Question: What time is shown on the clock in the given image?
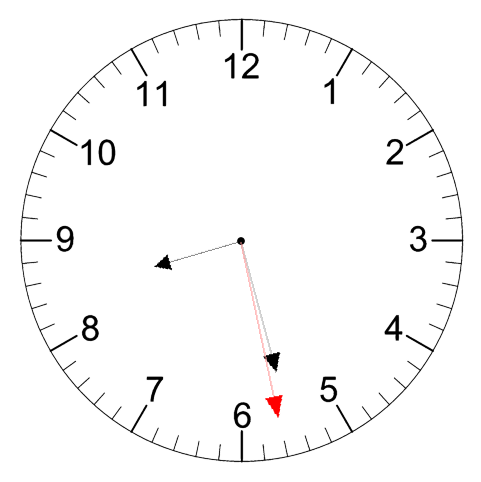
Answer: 08:27:28